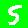
Digit: 5